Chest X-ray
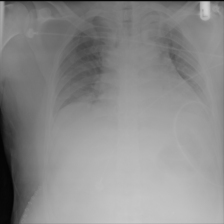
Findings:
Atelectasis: positive
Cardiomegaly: negative
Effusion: negative
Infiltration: negative
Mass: negative
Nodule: negative
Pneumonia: negative
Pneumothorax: positive
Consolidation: negative
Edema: negative
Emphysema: negative
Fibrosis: negative
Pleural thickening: negative
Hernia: negative